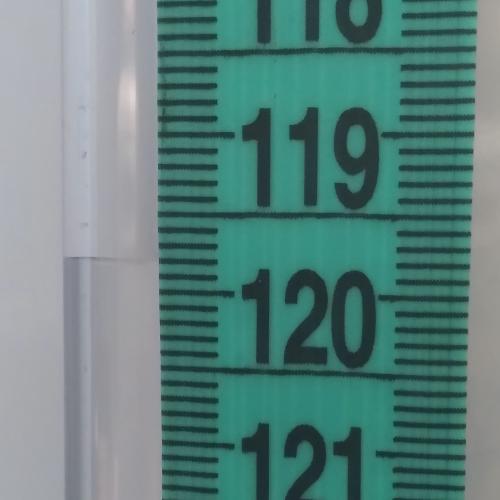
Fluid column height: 119.8 cm